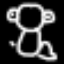
Label: frog